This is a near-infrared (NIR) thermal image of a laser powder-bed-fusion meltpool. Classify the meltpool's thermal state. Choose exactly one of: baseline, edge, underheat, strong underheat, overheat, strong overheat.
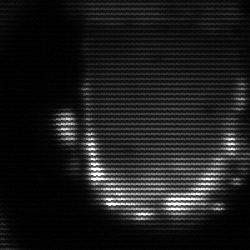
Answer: baseline